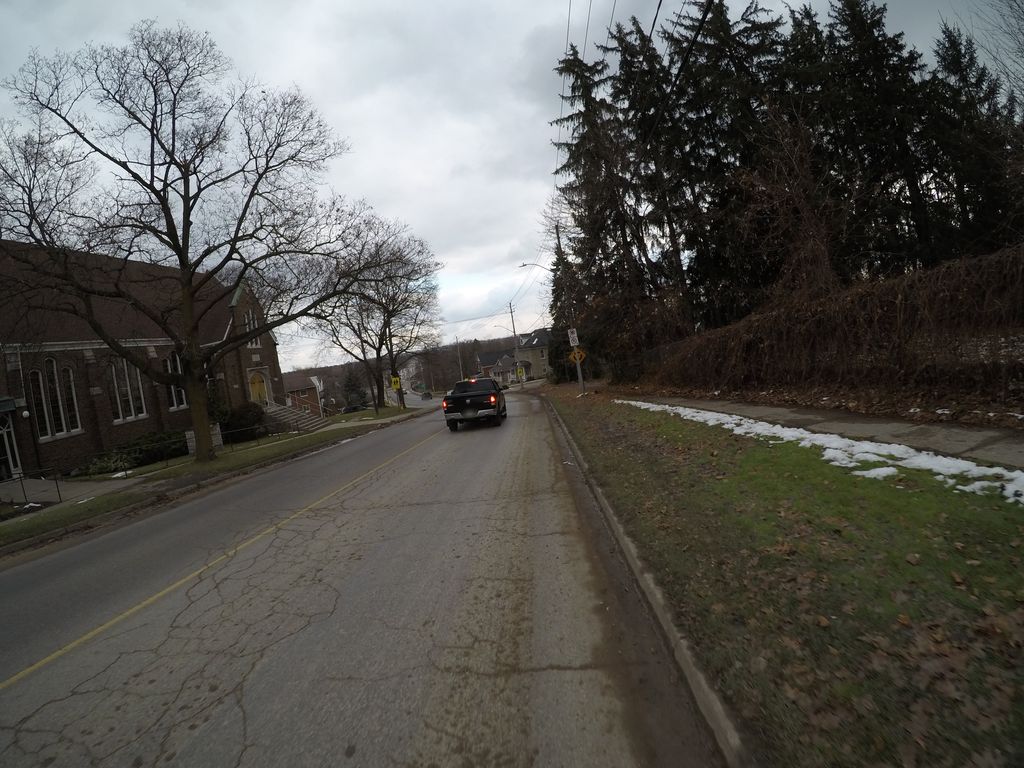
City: kitchener-waterloo